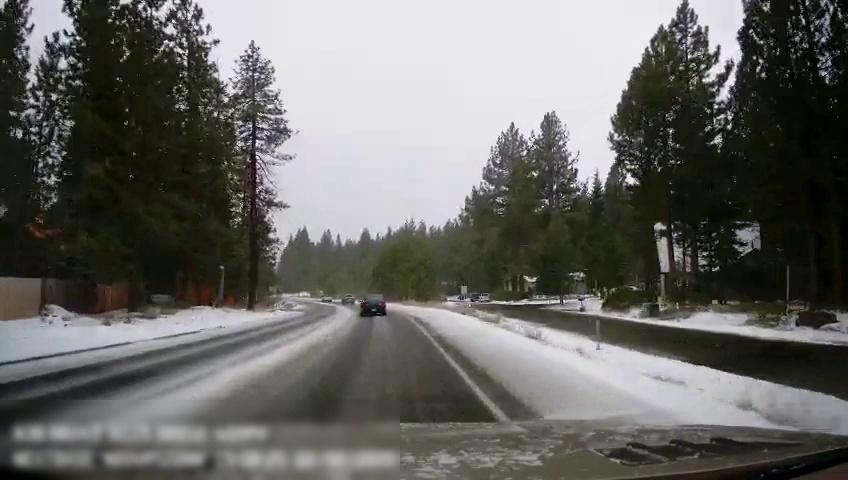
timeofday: Day
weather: Snowy
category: Drivable Space
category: Drivable Space
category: Vehicles | Car
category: Vehicles | Truck
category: Vehicles | Car
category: Vehicles | Car
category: Vehicles | Car
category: Vehicles | Car
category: Lanes | Current Lane